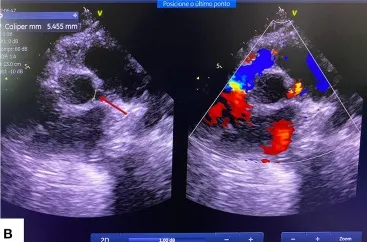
(B) Echocardiogram showing left coronary artery dilatation (red arrow).
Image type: radiology (ultrasound)